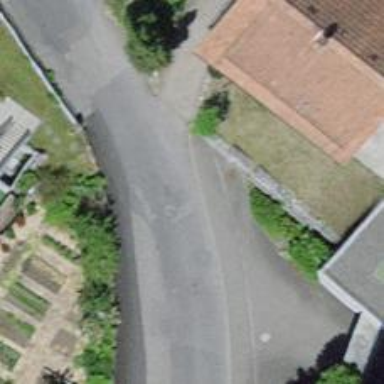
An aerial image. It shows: Smoothly paved residential road.